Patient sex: F
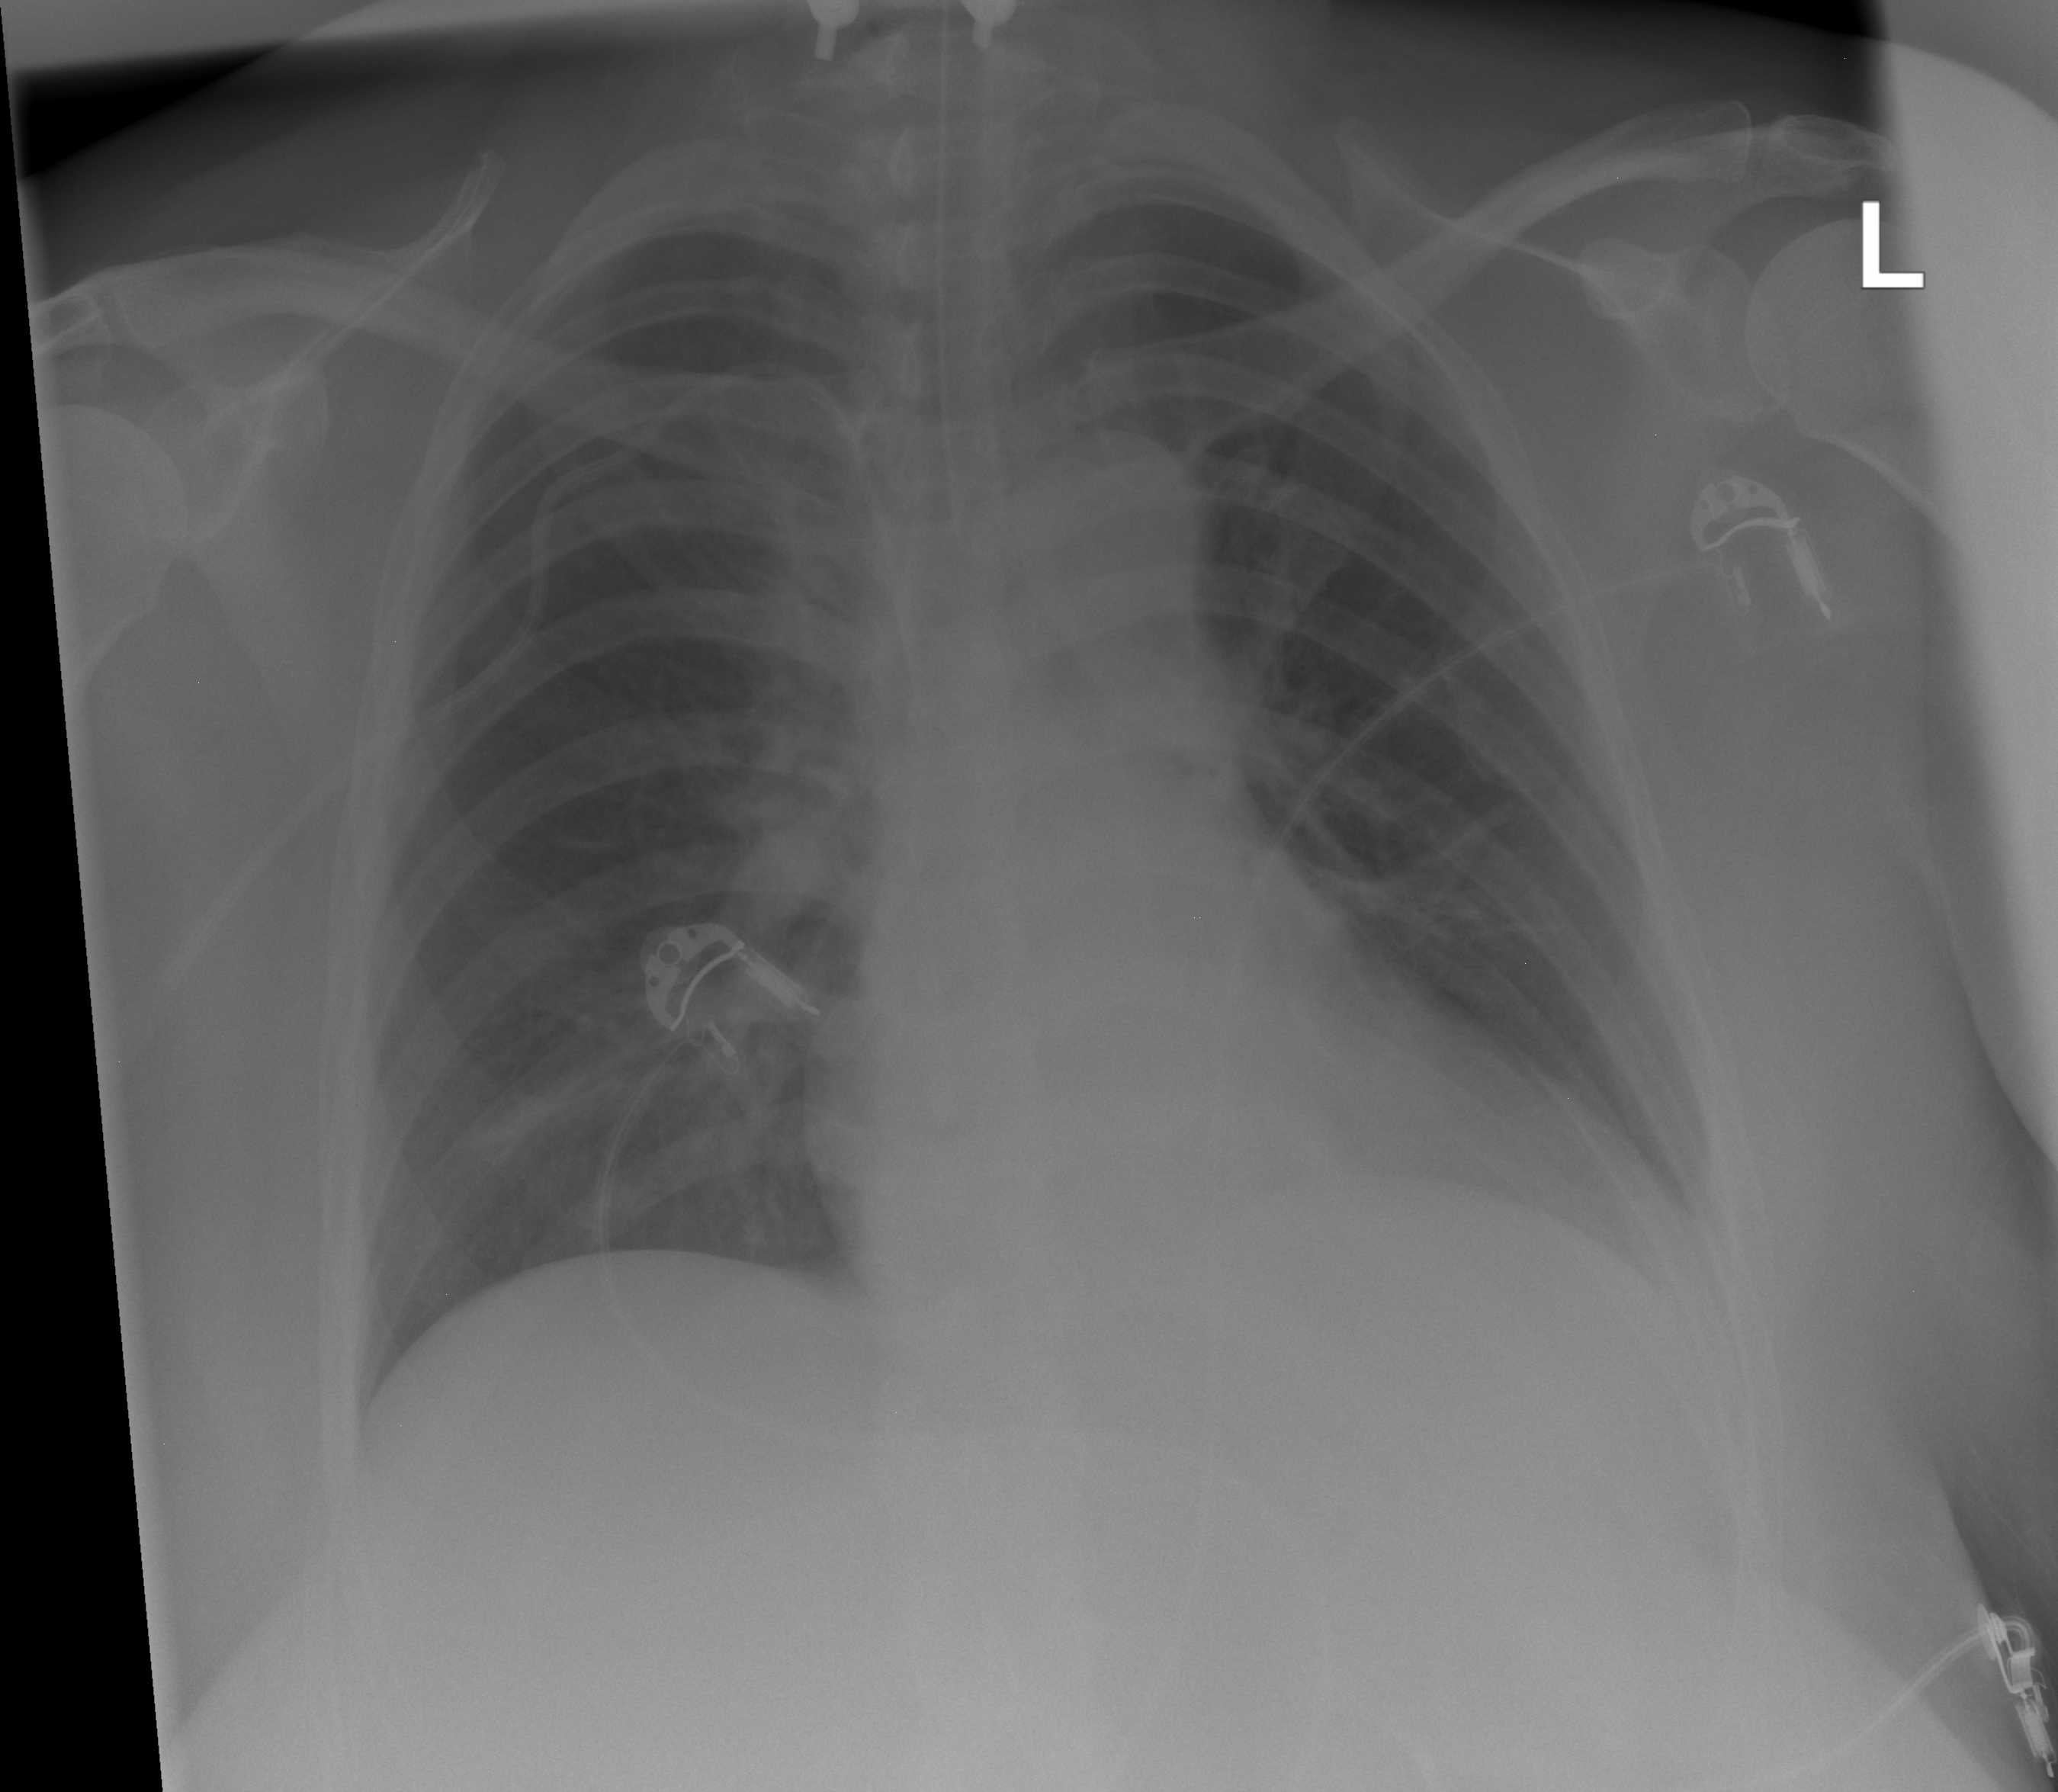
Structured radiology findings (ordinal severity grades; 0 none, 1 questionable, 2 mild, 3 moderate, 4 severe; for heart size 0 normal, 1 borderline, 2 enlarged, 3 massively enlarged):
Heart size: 0
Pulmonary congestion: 0
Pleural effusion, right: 0
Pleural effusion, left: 0
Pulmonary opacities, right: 0
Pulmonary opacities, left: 0
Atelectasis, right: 2
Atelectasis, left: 0